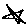
Label: star